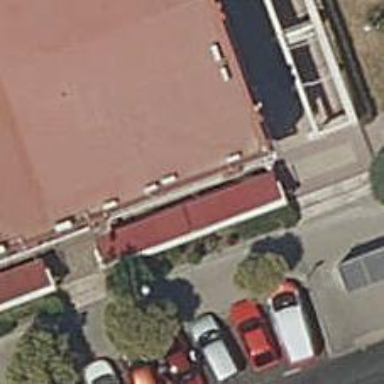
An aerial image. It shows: Restaurant.